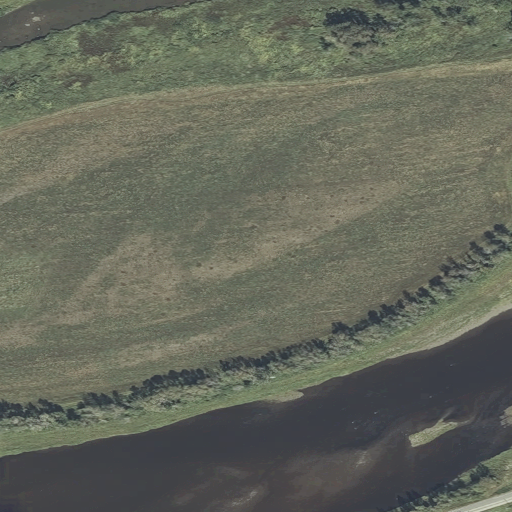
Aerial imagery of island in Maine named Stratton Island containing cultivated crops, open water, herbaceous wetlands, pasture, woody wetlands, low intensity development, and open development